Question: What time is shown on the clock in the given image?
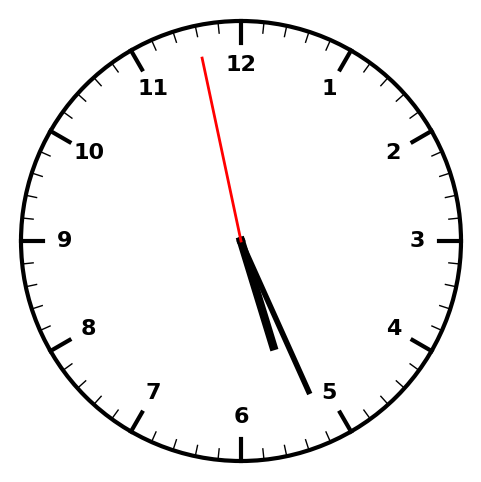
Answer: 05:25:58